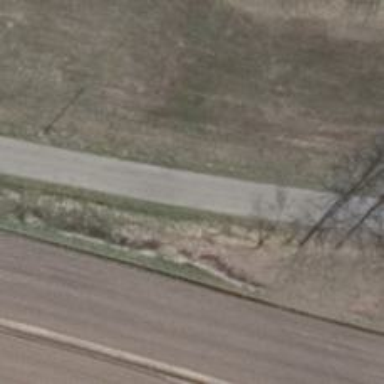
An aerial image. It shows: Unclassified road with asphalt surface that serves as bicycle path.